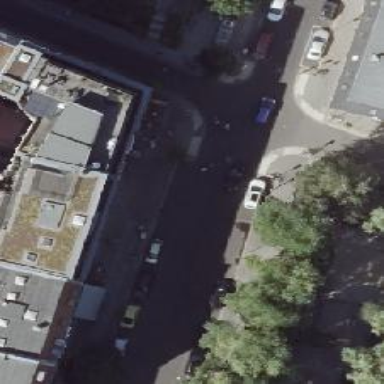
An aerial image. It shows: No parking allowed in this lane.